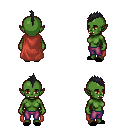
a pixel art fantasy rpg character, female body template, orc, green skin, maroon cape, magenta pants, raven mohawk hairstyle, black slippers, four views (front, back, left, right), 2x2 character sprite sheet, small pixel art, hard edges, no anti-aliasing